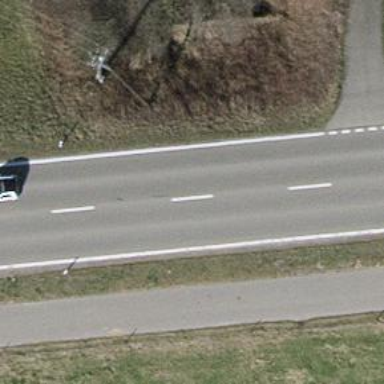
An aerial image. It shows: Secondary road with asphalt surface.